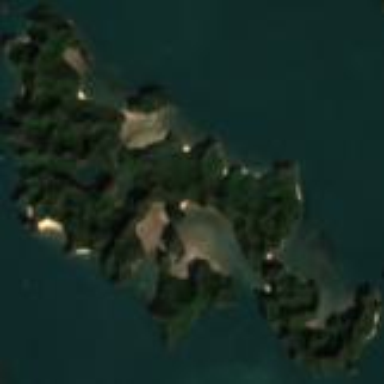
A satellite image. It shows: Island with natural coastline.